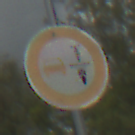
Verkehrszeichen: VerbotUeberholenEinspurigeFahrzeuge
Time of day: Midday
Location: Outdoor (Suburban)
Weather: PartlyCloudy
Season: Summer
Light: Natural